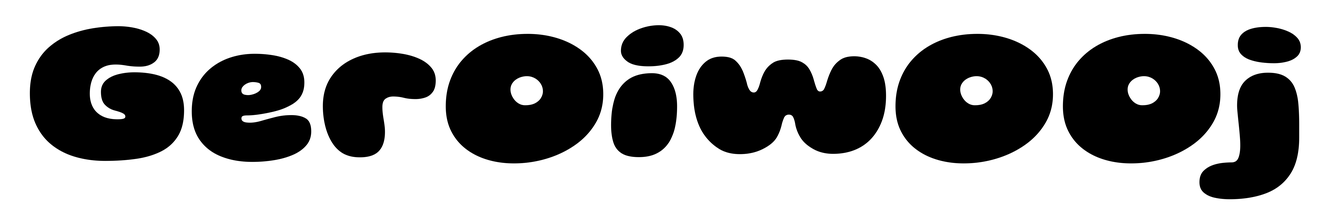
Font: Gluten_Black